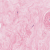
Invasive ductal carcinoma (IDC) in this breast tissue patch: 0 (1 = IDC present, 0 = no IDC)